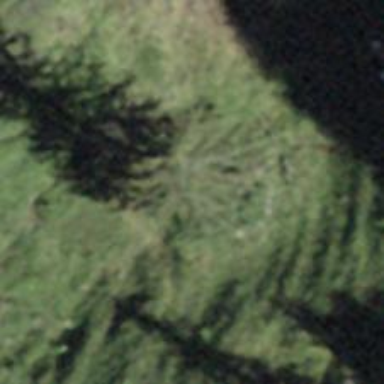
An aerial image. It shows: Beautiful tree in nature.